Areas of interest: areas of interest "Medical"
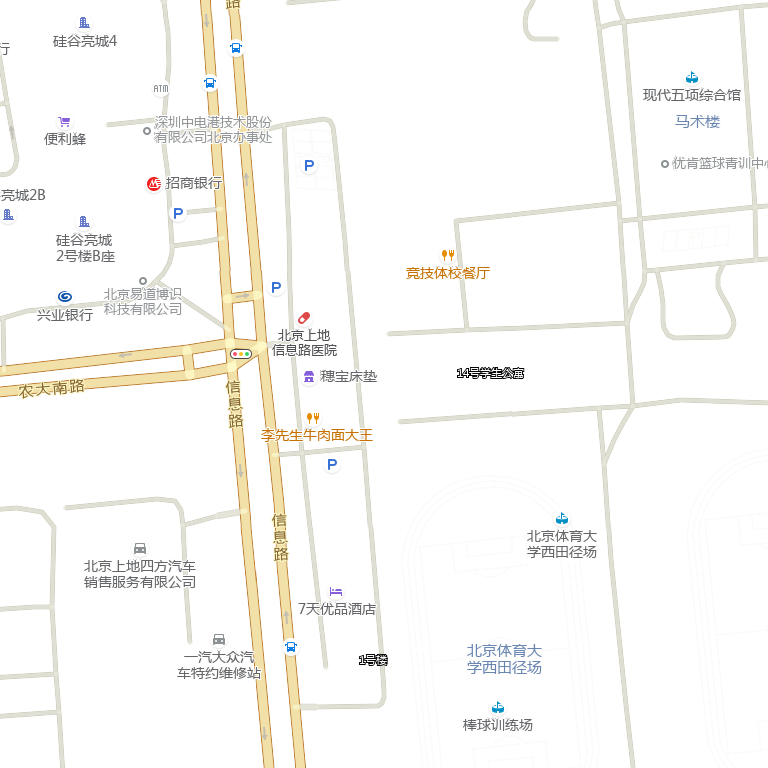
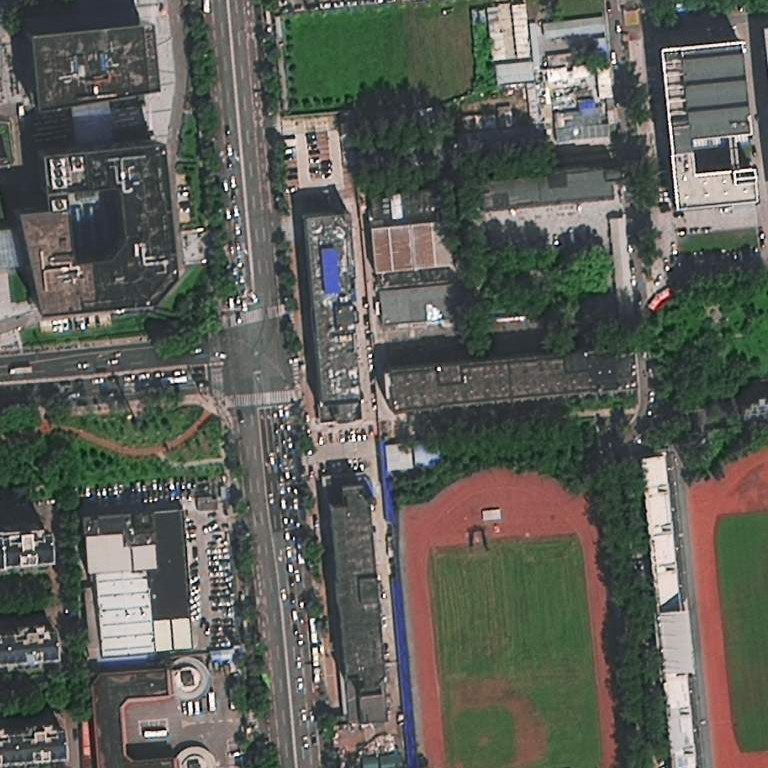